Question: I am programming for task that finds the neighbor of a given pixel 'x' in image 'D'that can formula as:

The formula shown pixels 'y' which satisfy the distance to pixel 'x' is 1, then they are neighbor of pixel 'x'. This is my matlab code. However, it still takes long time to find. Could you suggest a faster way to do it. Thank you so much
'''
%-- Find the neighborhood of one pixel
% x is pixel coordinate
% nrow, ncol is size of image
function N = find_neighbor(x,nrow,ncol)
i = x(1);
j = x(2);
I1 = i+1;
if (I1 > nrow)
I1 = nrow;
end
I2 = i-1;
if (I2 < 1)
I2 = 1;
end
J1 = j+1;
if (J1 > ncol)
J1 = ncol;
end
J2 = j-1;
if (J2 < 1)
J2 = 1;
end
N = [I1, I2, i, i; j, j, J1, J2];
'''
For example: 'ncol=128; nrow=128; x =[30;110]' then output
'''
N =31 29 30 30; 110 110 111 109]
'''
For calling the function in loop
'''
x=[30 31 32 33; 110 123 122 124]
for i=1:length(x)
N = find_neighbor(x(:,i),nrow,ncol);
end
'''
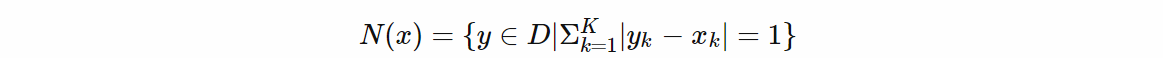
Answer: Here's a vectorized approach using 'bsxfun':
'''
% define four neighbors as coordinate differences
d = [-1 0 ; 1 0 ; 0 -1 ; 0 1]';
% add to pixel coordinates
N = bsxfun(@plus, x, permute(d, [1 3 2]));
% make one long list for the neighbors of all pixels together
N = reshape(N, 2, []);
% identify out-of-bounds coordinates
ind = (N(1, :) < 1) | (N(1, :) > nrow) | (N(2, :) < 1) | (N(2, :) > ncol);
% and remove those "neighbors"
N(:, ind) = [];
'''
The 'permute' is there to move the "dimension" of four different neighbors into the 3rd array index. This way, using 'bsxfun', we get the combination of every pair of original pixel coordinates with every pair of relative neighbor coordinates. The out-of-bounds check assumes that 'nrow' belongs to the first coordinate and 'ncol' to the second coordinate.
With
'''
ncol=128;
nrow=128;
x = [30 31 32 33; 110 123 122 124];
'''
the result is
'''
N =
29 30 31 32 31 32 33 34 30 31 32 33 30 31 32 33
110 123 122 124 110 123 122 124 109 122 121 123 111 124 123 125
'''
Different neighbors of different pixels can end up to be the same pixel, so there can be duplicates in the list. If you only want each resulting pixel once, use
'''
% remove duplicates?
N = unique(N', 'rows')';
'''
to get
'''
N =
29 30 30 30 31 31 31 32 32 32 33 33 33 34
110 109 111 123 110 122 124 121 123 124 122 123 125 124
'''